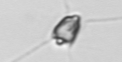
Label: Chaetoceros_didymus